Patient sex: M
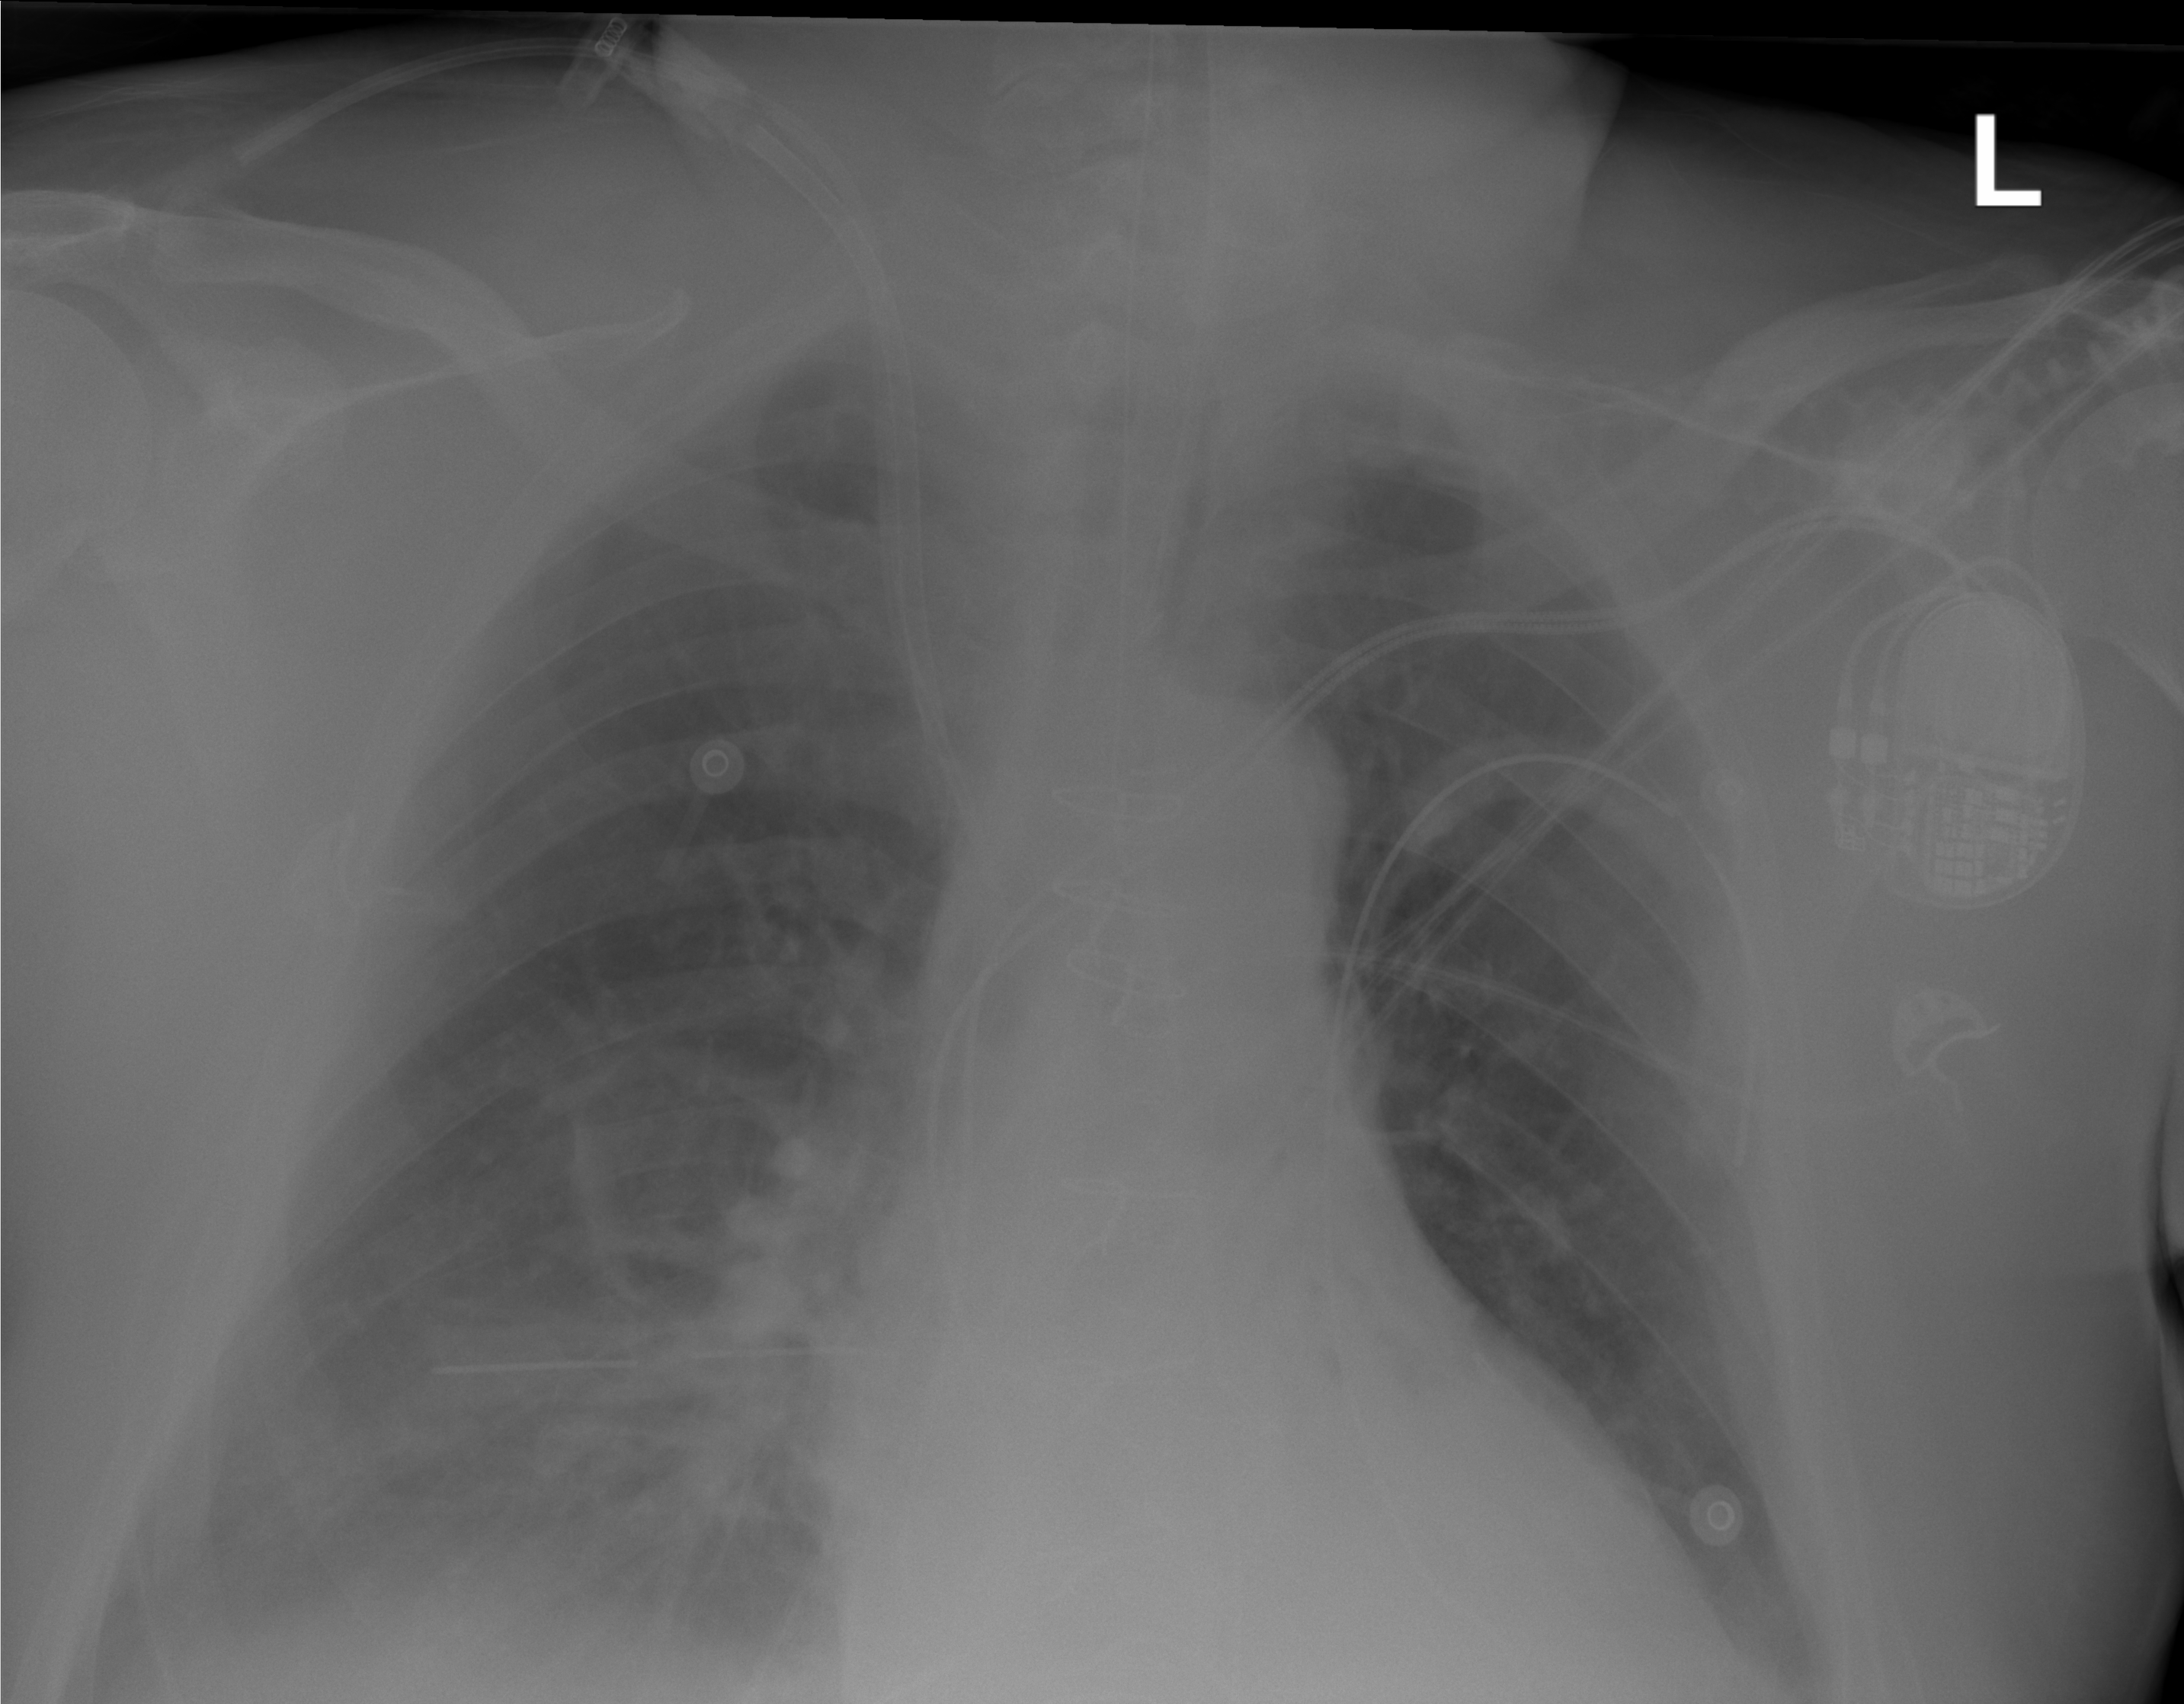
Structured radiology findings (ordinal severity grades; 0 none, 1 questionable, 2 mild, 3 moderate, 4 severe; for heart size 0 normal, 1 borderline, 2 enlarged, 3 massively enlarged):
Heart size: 0
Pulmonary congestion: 2
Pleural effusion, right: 2
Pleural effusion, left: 1
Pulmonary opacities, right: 0
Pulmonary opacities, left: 0
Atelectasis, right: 0
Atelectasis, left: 0